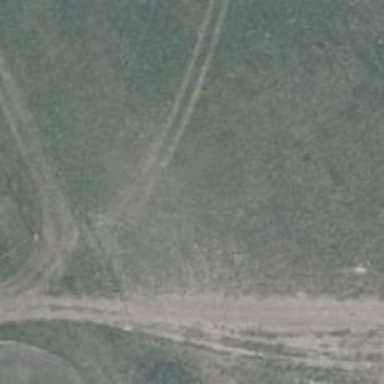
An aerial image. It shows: Path.